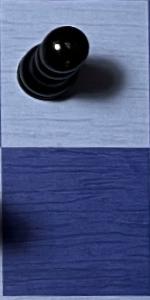
Label: Empty